Question: I have a data frame which has two types of 'groups,' the densities of which I would like to overlay on the same graph.
using ggplot, I tried to graph the density using the following two lines of code:
'''
full$group <- factor(full$group)
ggplot(full, aes(x=income, fill=group)) + geom_density()
'''
The issue with this is that the it does not take the frequency variable (freq) into account, and simply calculates the frequency itself. That is an issue because there is exactly one row for every income-group combination.
I believe I have two options, each of which has a question:
a) Should I plot the graph using the way the data is currently formatted? If so, how would I do that?
b) Should I reformat the data to make the frequency of each group/income combination equivalent to the freq variable assigned to it? If so, how would I do that?
This is the kind of graph I would like, where "income" = "rating" and "group" = "cond":

dput of 'full':
'''
full <- structure(list(income = c(10000, 19000, 29000, 39000, 49000, 75000, 99000, 1e+05, 10000, 19000,29000, 39000, 49000, 75000, 99000, 1e+05),
group = structure(c(1L, 1L, 1L, 1L, 1L, 1L, 1L, 1L, 2L, 2L, 2L, 2L, 2L, 2L, 2L, 2L), .Label = c("one", "two"), class = "factor"),
freq = c(1237, 1791, 743, 291, 256, 212, 29, 11, 921, 1512, 614, 301, 209, 223, 48, 1)), .Names = c("income", "group", "freq"),
row.names = c(NA, 16L), class = "data.frame")
'''
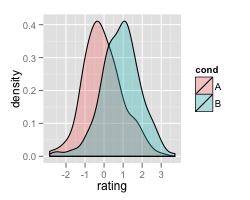
Answer: You can repeat the observations by their frequency with
'''
ggplot(full[rep(1:nrow(full), full$freq),]) +
geom_density(aes(x=income, fill=group), color="black", alpha=.75, adjust=4)
'''
Of course with your data this produces a pretty lousy plot

When estimating a density, your data should be observations from a continuous distribution. Here you really have a discrete distribution with repeated observations (in a true continuous distribution, the probability of seeing any value more than once is 0).
You could try to smooth this curve by setting the 'adjust=' parameter to a number >1, (like 3 or 4). But really, your input data is just not in an appropriate form for a density plot. A bar plot would be a better choice. Maybe something like
'''
ggplot(full, aes(as.factor(income), freq, fill=group)) +
geom_bar(stat="identity", position="dodge")
'''